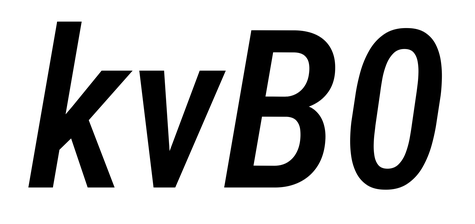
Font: Roboto-Italic_Condensed_Medium_Italic